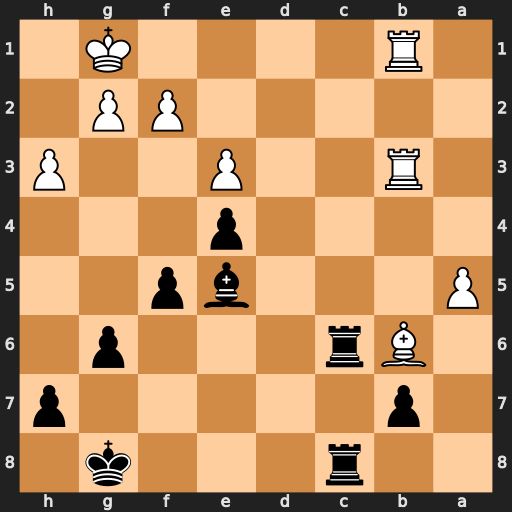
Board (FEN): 2r3k1/1p5p/1Br3p1/P3bp2/4p3/1R2P2P/5PP1/1R4K1
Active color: b
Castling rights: -
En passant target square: -
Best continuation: Rc1+ Rxc1 Rxc1#